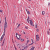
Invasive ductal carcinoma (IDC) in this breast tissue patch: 1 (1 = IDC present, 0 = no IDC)